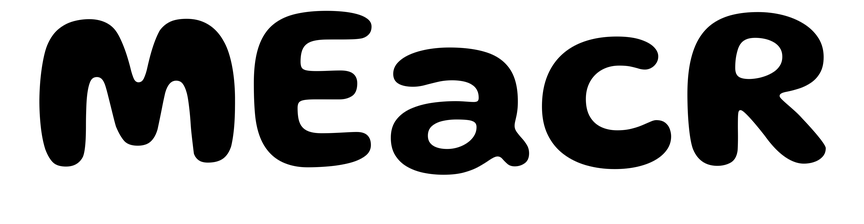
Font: Gluten_SemiBold